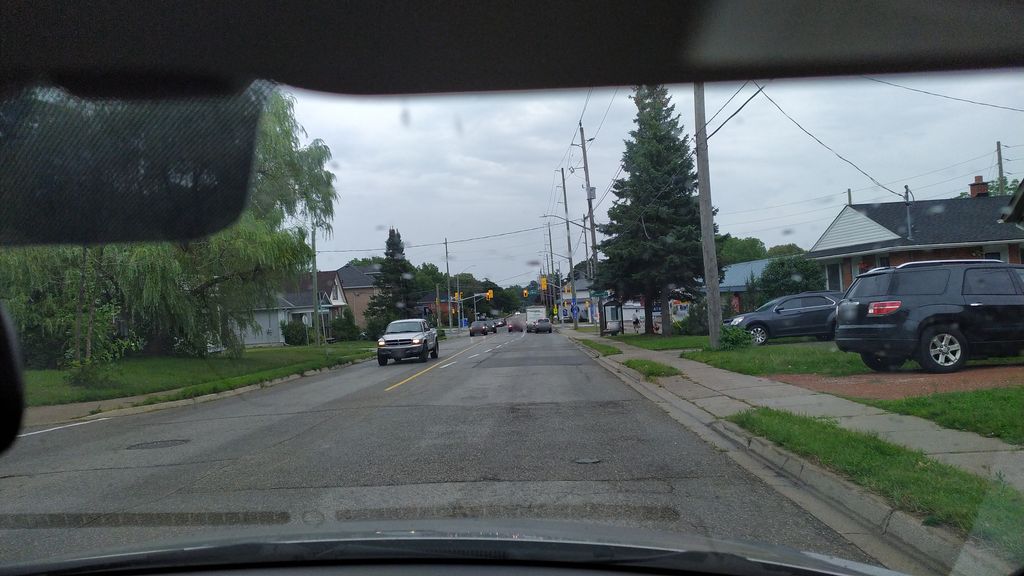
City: kitchener-waterloo